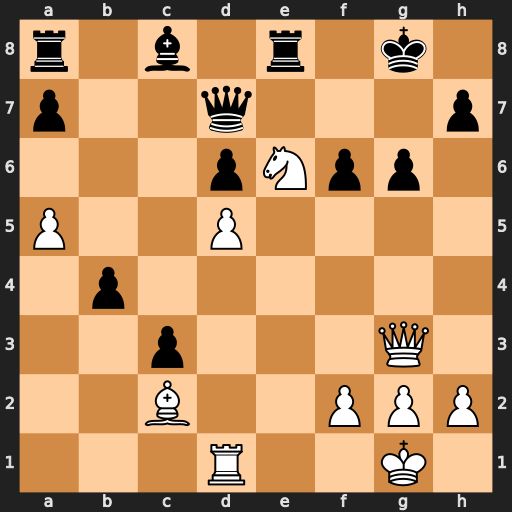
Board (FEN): r1b1r1k1/p2q3p/3pNpp1/P2P4/1p6/2p3Q1/2B2PPP/3R2K1
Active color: w
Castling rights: -
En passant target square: -
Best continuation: Bxg6 Rxe6 dxe6 Qg7 Bf7+ Kh8 Qxd6